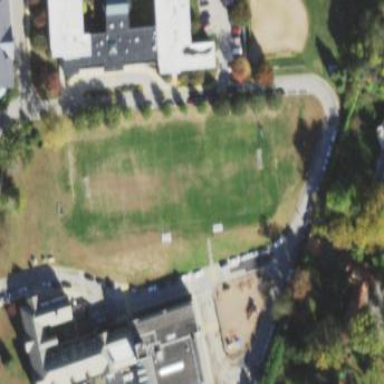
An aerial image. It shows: Pitch designated for sports like soccer and American football.